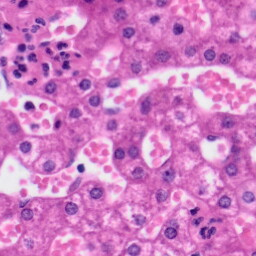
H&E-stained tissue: Liver